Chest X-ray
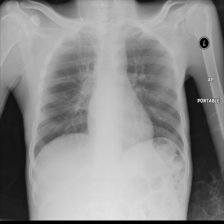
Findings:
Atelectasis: negative
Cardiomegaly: negative
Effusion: negative
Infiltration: negative
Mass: negative
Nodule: negative
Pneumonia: negative
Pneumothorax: negative
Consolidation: negative
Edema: negative
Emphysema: negative
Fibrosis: negative
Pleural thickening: negative
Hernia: negative